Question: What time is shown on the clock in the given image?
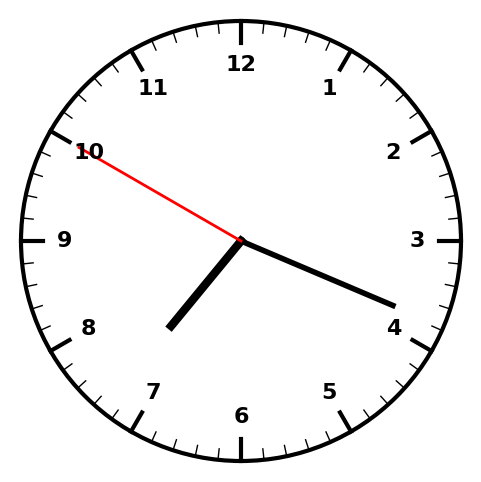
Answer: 07:18:50